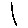
Label: line